Field crop: maize
Growth stage: 2
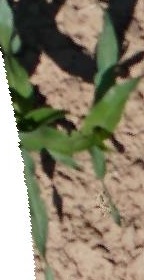
Species: maize